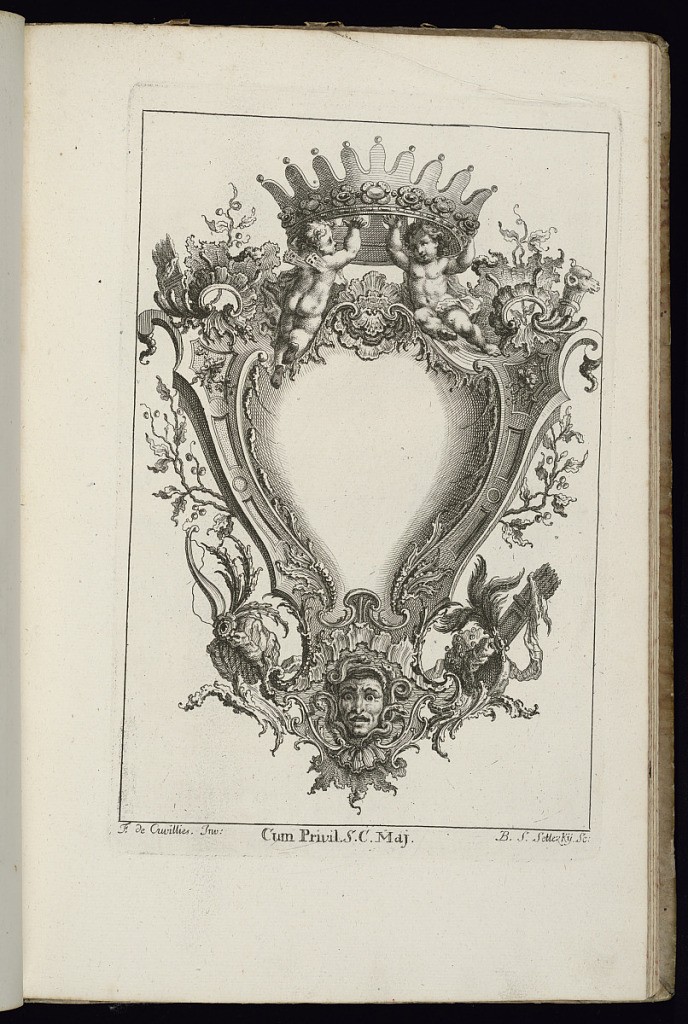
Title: Cartouche with Two Genii Holding Open Crown
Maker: François de Cuvilliés the Elder, Belgian, 1695 - 1768
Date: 1738
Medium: Etching and engraving on paper
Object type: Bound print
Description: Blank symmetrical upright rocaille cartouche topped by two figures of putti genii supporting an open fantasy crown. A mask at lower center. Vegetation and armorial trophies complete the ornamental scheme.